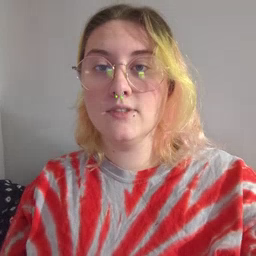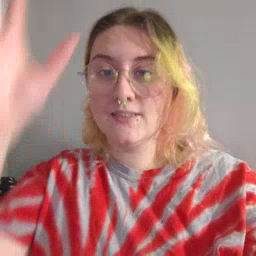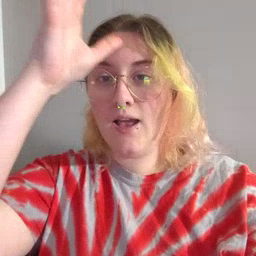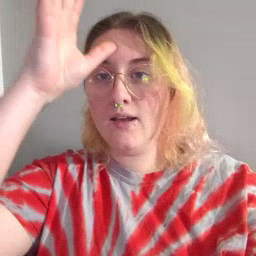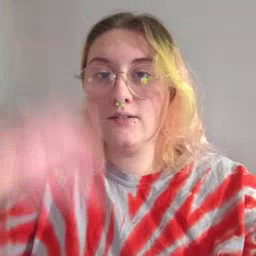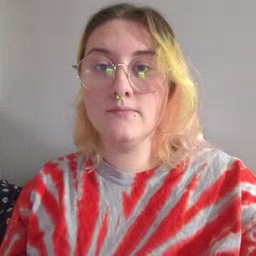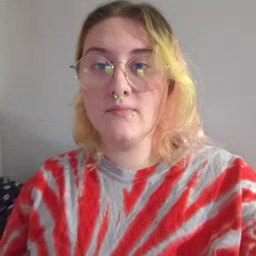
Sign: dad